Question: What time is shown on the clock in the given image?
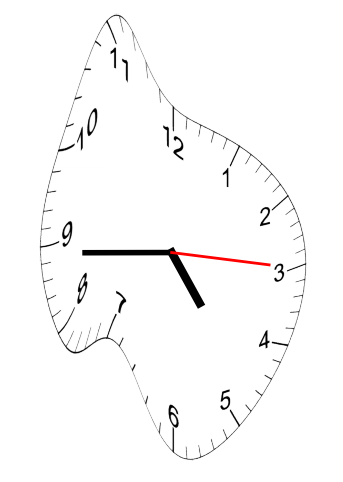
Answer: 04:44:15